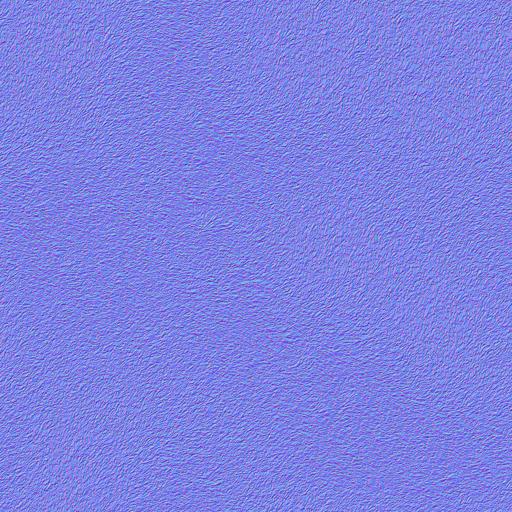
carpet plain red